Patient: sex M, age 62
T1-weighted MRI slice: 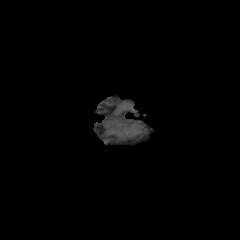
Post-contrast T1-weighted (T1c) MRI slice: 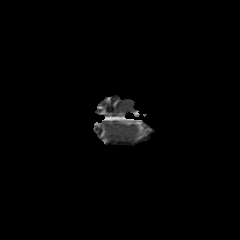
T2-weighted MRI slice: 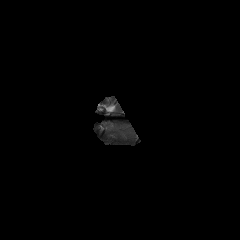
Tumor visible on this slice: no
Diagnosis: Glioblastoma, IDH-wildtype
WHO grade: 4